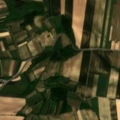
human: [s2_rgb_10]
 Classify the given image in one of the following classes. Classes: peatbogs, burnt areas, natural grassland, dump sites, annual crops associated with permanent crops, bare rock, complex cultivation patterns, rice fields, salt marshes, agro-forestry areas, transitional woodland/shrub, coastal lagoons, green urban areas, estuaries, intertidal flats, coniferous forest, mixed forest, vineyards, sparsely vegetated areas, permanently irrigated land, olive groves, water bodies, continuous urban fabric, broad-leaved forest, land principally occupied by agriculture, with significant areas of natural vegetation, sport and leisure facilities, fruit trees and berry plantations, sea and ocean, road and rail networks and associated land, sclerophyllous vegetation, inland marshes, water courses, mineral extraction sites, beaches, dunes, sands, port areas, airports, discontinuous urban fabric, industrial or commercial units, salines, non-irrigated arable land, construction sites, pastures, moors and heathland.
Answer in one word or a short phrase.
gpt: non-irrigated arable land, vineyards, land principally occupied by agriculture, with significant areas of natural vegetation